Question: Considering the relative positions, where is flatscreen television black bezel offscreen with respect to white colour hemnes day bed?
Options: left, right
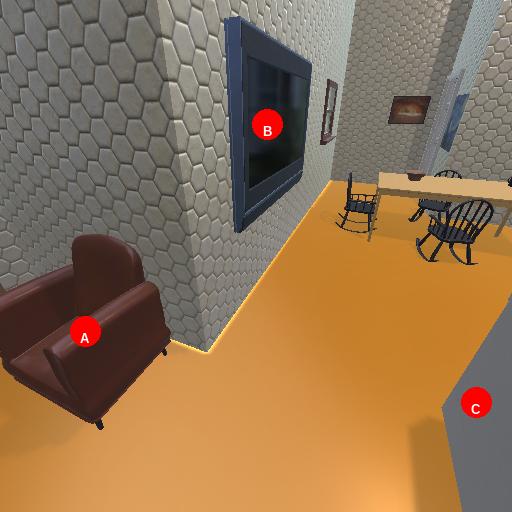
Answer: left